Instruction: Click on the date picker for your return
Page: home
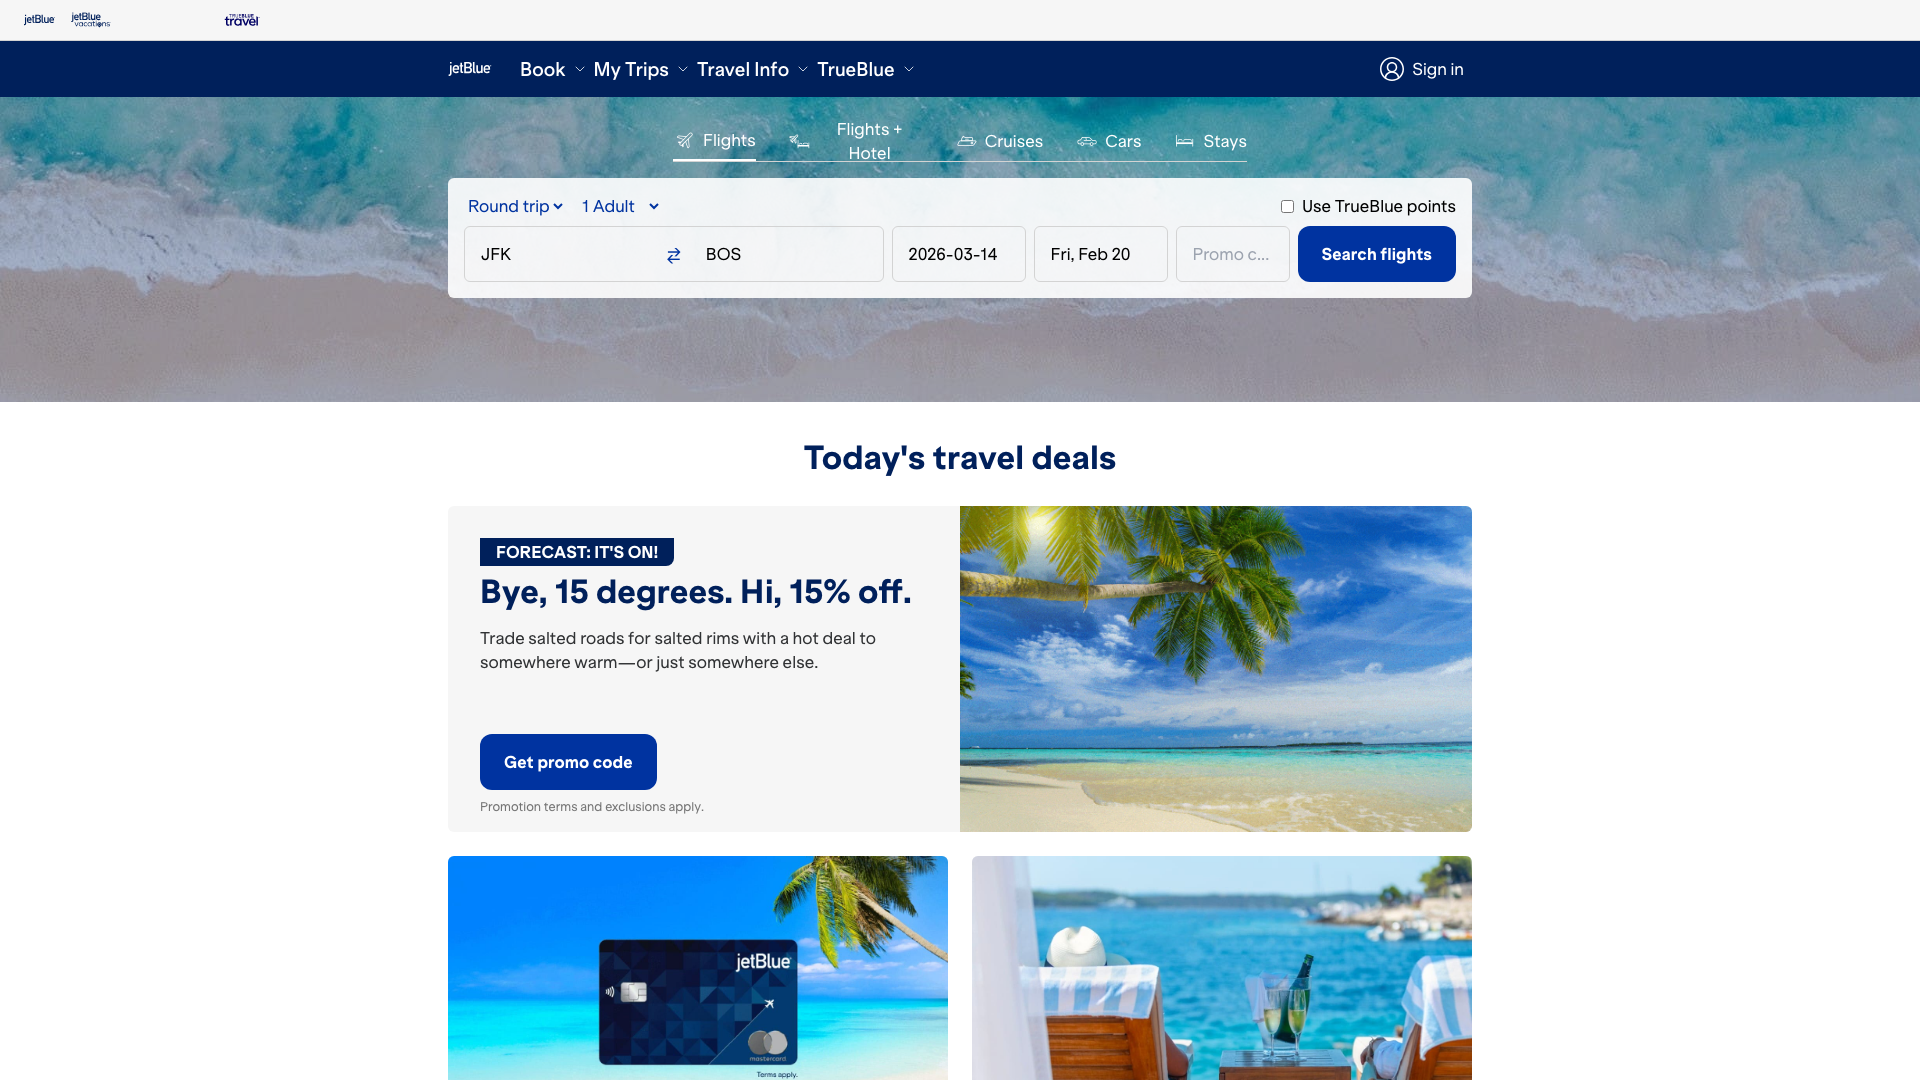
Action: click